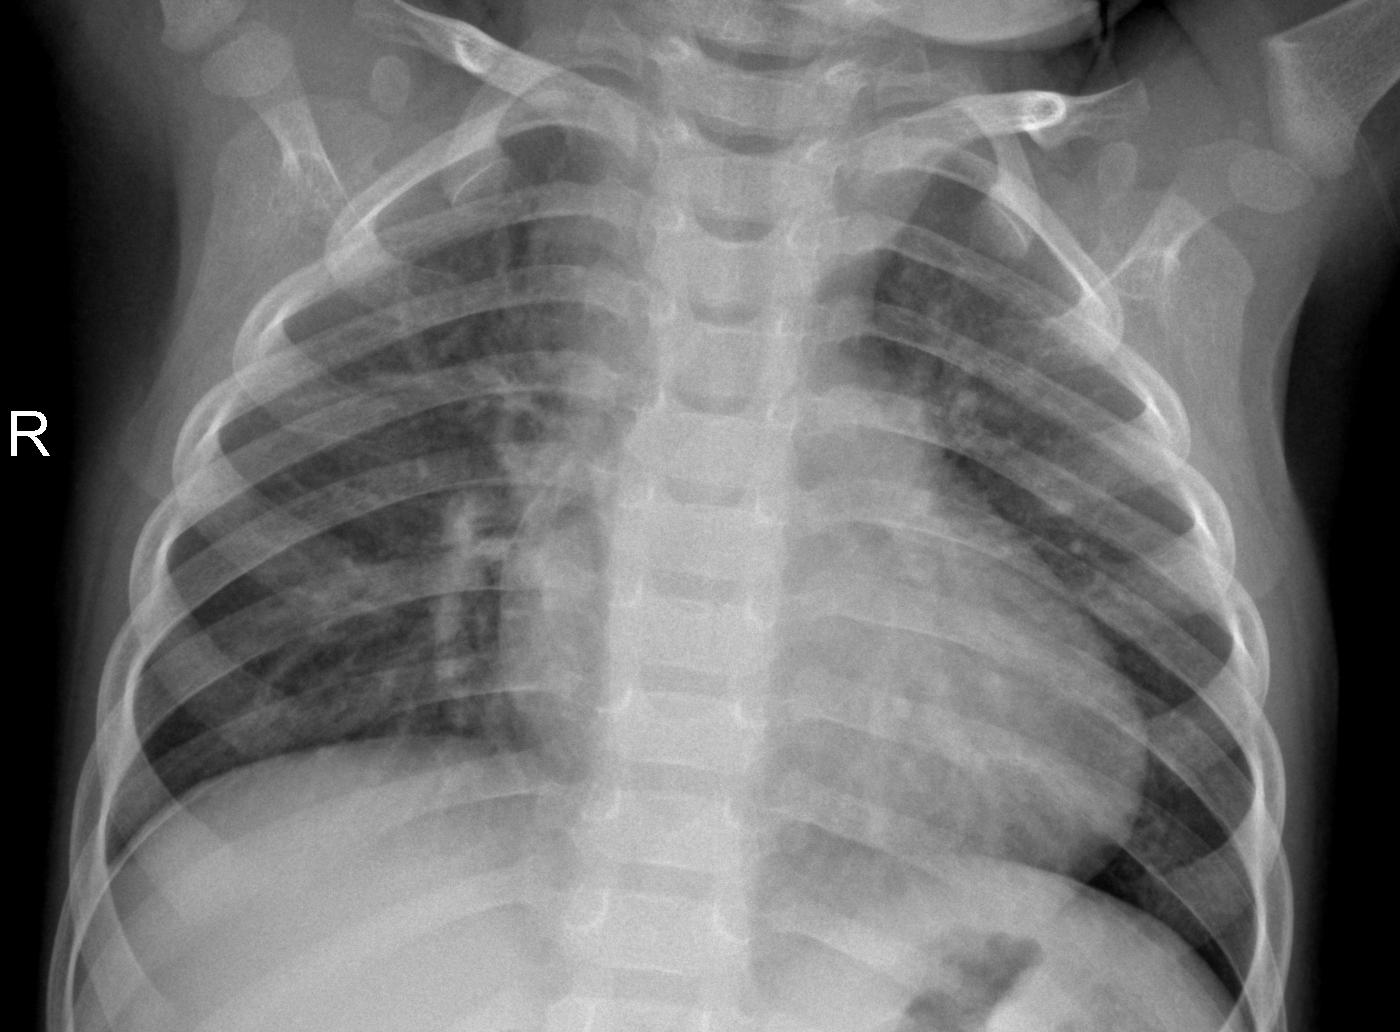
Diagnosis: PNEUMONIA